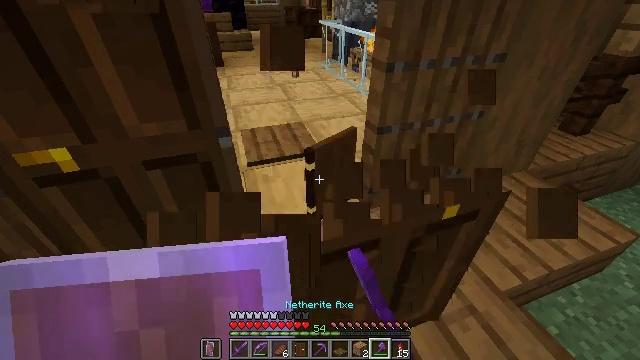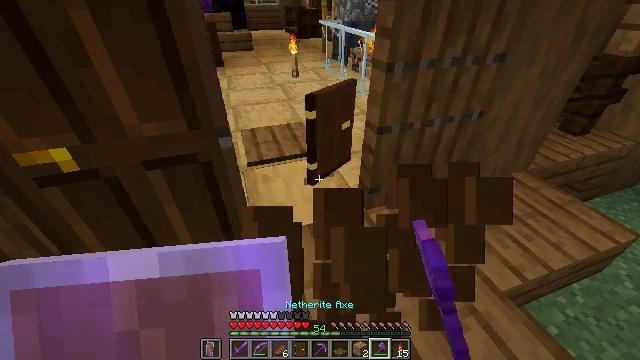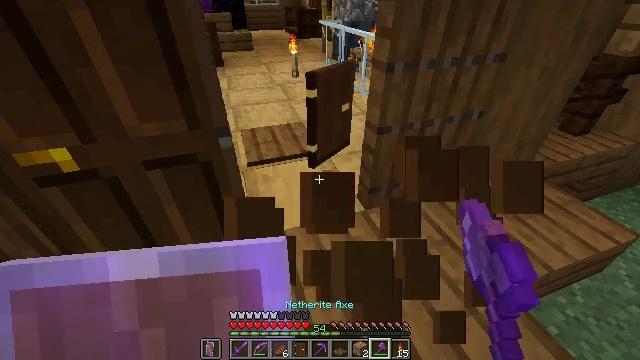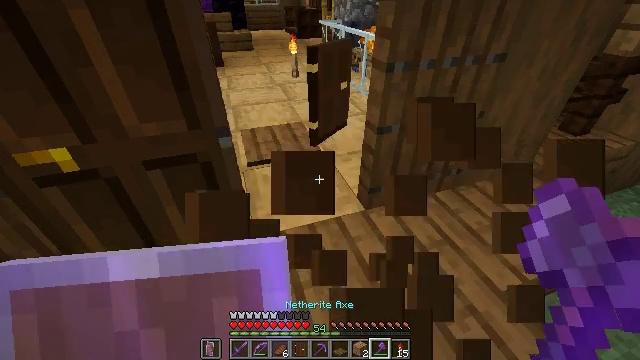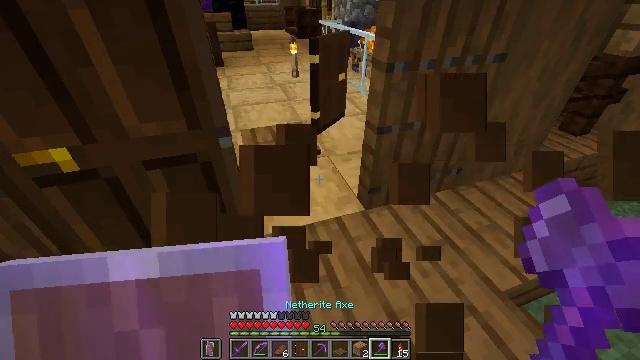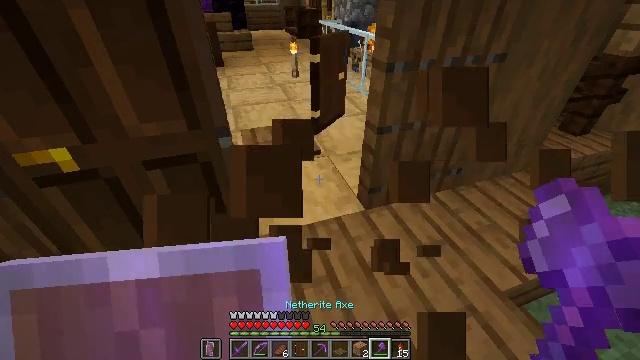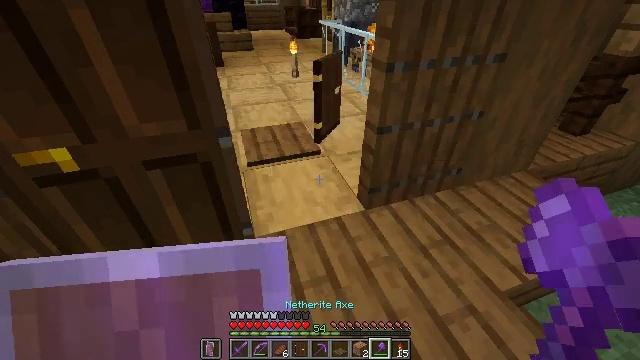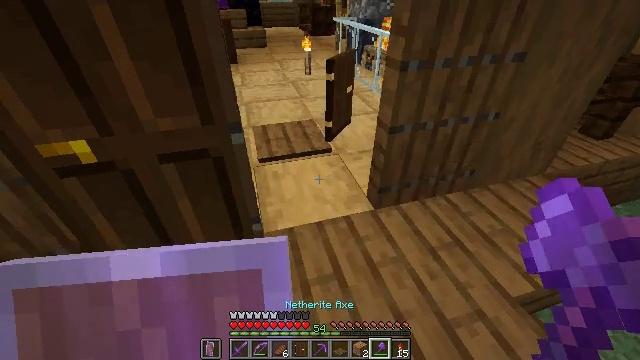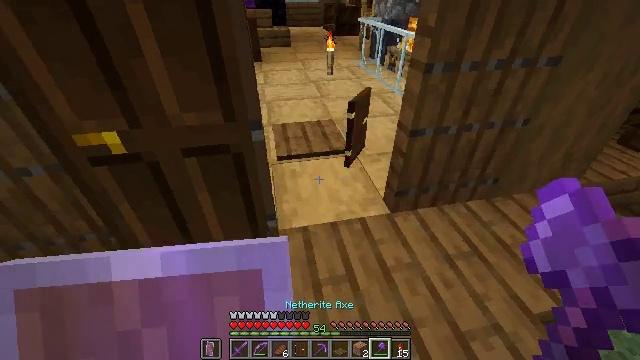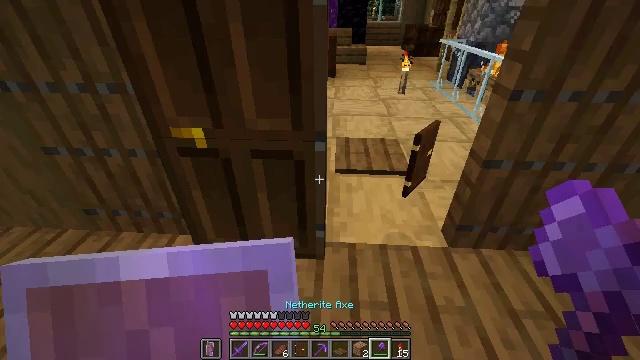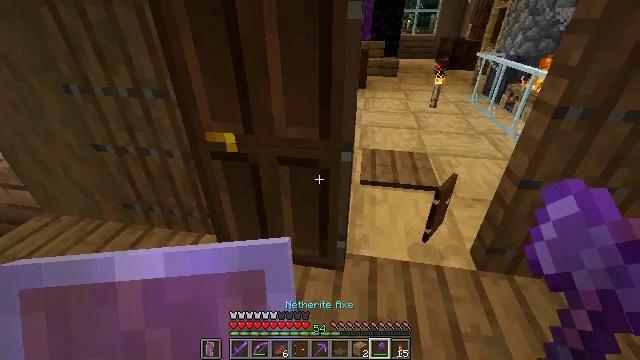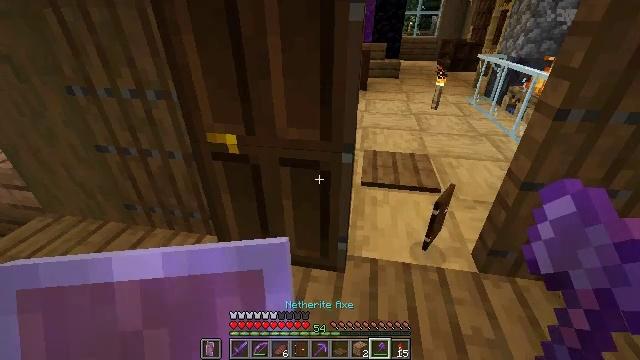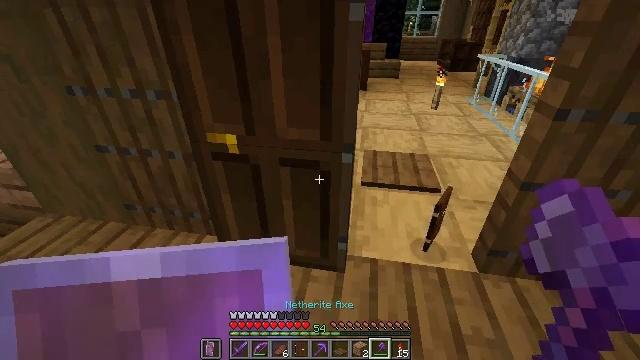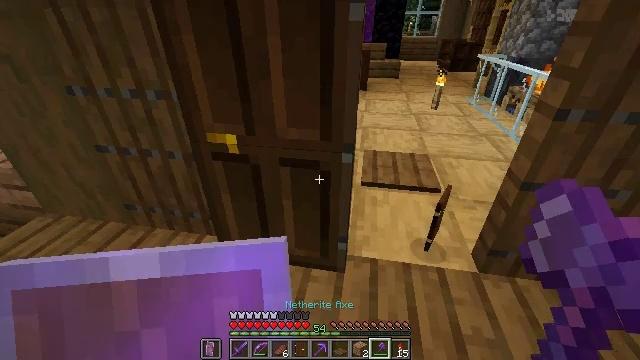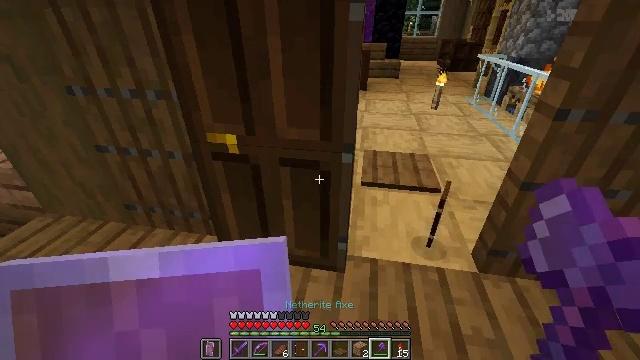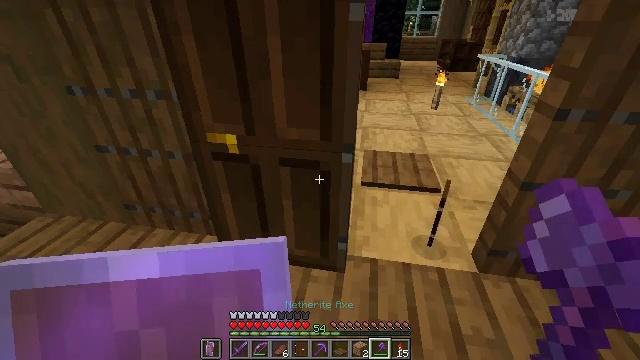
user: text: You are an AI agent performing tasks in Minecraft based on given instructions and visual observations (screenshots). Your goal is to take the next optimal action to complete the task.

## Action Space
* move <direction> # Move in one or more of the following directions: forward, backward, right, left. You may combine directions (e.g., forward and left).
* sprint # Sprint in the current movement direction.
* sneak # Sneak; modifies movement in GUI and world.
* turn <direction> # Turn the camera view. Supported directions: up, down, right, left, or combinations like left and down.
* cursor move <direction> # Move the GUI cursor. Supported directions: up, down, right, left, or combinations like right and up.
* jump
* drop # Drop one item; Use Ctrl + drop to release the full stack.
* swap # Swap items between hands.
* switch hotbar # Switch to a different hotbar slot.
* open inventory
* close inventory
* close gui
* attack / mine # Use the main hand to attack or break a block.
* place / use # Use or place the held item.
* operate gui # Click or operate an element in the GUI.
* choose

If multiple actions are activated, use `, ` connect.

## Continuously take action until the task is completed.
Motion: motion action
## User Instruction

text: Remove the dark oak door from the structure.
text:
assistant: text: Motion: no_op
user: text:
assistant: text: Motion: no_op
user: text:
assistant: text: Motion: no_op
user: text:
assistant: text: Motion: no_op
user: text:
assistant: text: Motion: no_op
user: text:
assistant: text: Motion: no_op
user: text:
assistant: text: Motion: turn left
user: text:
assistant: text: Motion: turn left
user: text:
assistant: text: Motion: turn left and up
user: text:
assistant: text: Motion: turn left and up
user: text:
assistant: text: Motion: no_op
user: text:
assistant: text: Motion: no_op
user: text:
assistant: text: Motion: no_op
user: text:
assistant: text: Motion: no_op
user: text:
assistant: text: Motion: no_op
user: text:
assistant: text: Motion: no_op
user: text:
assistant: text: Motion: no_op
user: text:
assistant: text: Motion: no_op
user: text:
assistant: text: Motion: no_op
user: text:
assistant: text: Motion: attack / mine
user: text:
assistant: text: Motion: attack / mine
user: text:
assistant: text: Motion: attack / mine
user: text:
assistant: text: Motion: attack / mine
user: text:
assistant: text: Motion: attack / mine
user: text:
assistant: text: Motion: attack / mine
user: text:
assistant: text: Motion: no_op
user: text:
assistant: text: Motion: no_op
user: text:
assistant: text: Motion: no_op
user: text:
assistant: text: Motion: no_op
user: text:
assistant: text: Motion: no_op